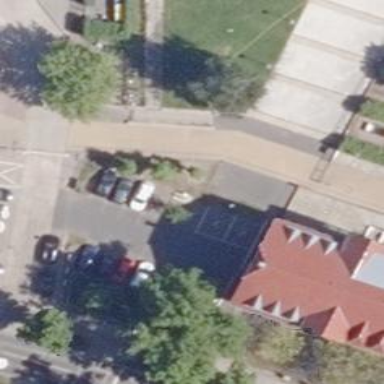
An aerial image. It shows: Normal parking space.